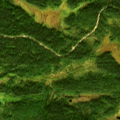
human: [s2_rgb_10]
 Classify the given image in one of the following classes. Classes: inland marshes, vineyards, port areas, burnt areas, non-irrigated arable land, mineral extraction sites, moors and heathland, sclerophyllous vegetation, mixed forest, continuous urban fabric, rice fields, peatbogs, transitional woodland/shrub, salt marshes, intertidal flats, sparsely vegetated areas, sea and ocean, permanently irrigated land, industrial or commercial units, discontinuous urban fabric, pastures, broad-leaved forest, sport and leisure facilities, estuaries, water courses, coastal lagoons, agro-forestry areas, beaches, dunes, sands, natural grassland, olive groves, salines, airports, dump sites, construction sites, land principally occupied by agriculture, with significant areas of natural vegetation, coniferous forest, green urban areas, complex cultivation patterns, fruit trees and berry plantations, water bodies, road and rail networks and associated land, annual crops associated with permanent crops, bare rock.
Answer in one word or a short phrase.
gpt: coniferous forest, mixed forest, transitional woodland/shrub, peatbogs